Question: Count the number of objects in the diagram.
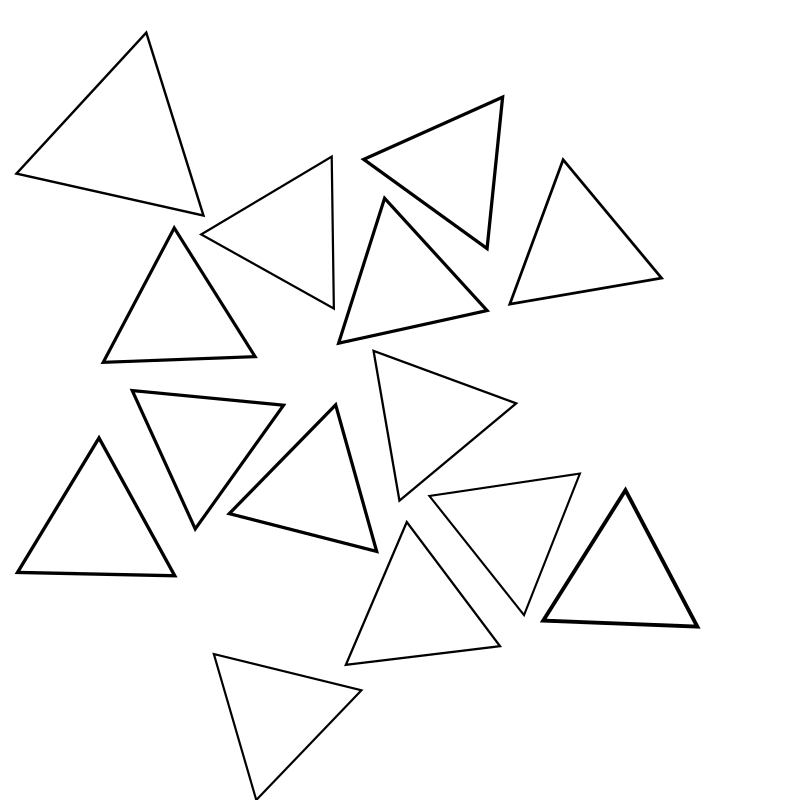
Answer: 14